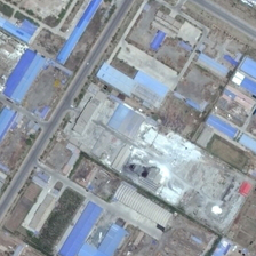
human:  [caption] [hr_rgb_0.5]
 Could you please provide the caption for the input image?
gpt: The industrial area is surrounded by roads.

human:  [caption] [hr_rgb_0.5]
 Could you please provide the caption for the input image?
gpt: Industrial areas are surrounded by roads.

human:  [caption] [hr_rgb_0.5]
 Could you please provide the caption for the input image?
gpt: The industrial area is surrounded by streets.

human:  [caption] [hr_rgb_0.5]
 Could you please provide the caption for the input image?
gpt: Roads around industrial areas

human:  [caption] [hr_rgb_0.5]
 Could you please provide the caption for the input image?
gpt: The industrial area is surrounded by roads.